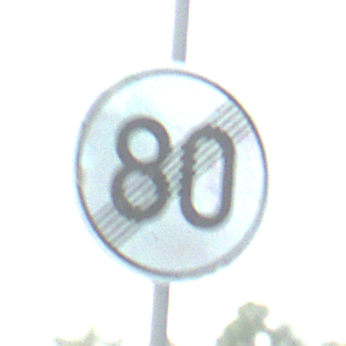
Verkehrszeichen: EndeGeschwindigkeit80
Umgebung: Outdoor, Nature
Tageszeit: MorningAfternoon
Wetter: PartlyCloudy
Licht: Natural
Jahreszeit: NotSpecified
Kontrast: HighContrast